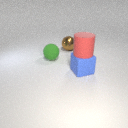
large blue rubber cube in front of large brown metal sphere